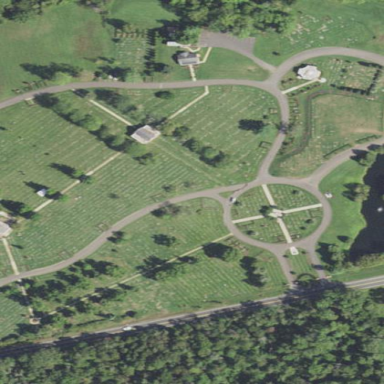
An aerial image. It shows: Cemetery.